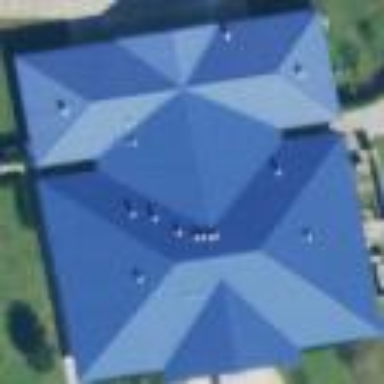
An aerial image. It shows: School building.